Field crop: maize
Growth stage: 1
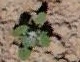
Species: chenopodium